Идеальный одноатомный газ, находящийся при нормальных условиях, переводят из состояния $1$ в состояние $2$ двумя способами: $1 \rightarrow 3 \rightarrow 2$ и $1 \rightarrow 4 \rightarrow 2$ (см. рисунок).
Найти отношение количеств теплоты, которые необходимо сообщить $1~кмоль$ газа в этих двух процессах.
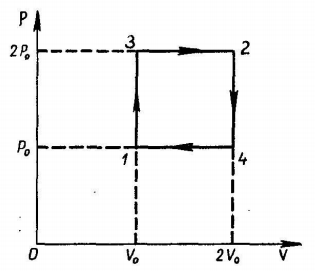
Ответ: $$ \frac{Q_{I}}{Q_{II}}=\frac{13}{11}. $$
Темы:
T, Термодинамика, Всероссийские, Циклы, Теплота